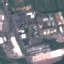
Land use / land cover: Industrial